Interaction volume radius: 5 \u00c5
Interaction volume height: 35 \u00c5
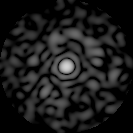
Disorder parameter: 0.8139